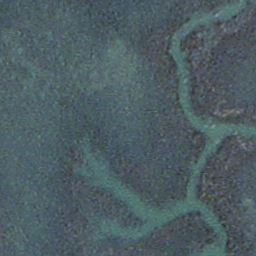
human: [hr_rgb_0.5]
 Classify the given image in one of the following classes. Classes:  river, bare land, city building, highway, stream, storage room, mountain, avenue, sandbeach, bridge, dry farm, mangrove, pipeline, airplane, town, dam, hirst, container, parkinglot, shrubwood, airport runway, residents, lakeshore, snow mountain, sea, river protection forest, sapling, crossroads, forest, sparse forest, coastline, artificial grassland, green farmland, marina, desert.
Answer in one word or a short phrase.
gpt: stream